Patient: sex M, age 30
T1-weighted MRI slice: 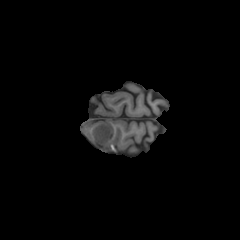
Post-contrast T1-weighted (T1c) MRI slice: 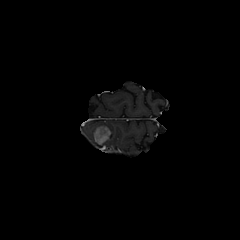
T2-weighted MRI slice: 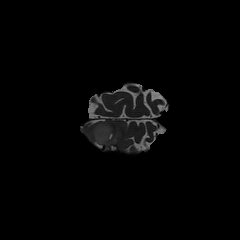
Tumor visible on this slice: yes
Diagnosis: Astrocytoma, IDH-mutant
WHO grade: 4